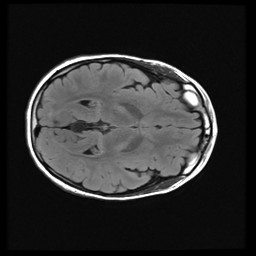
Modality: FLAIR
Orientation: axial
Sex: female
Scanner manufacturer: ge
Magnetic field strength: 3 T
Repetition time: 9 s
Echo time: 0.1216 s